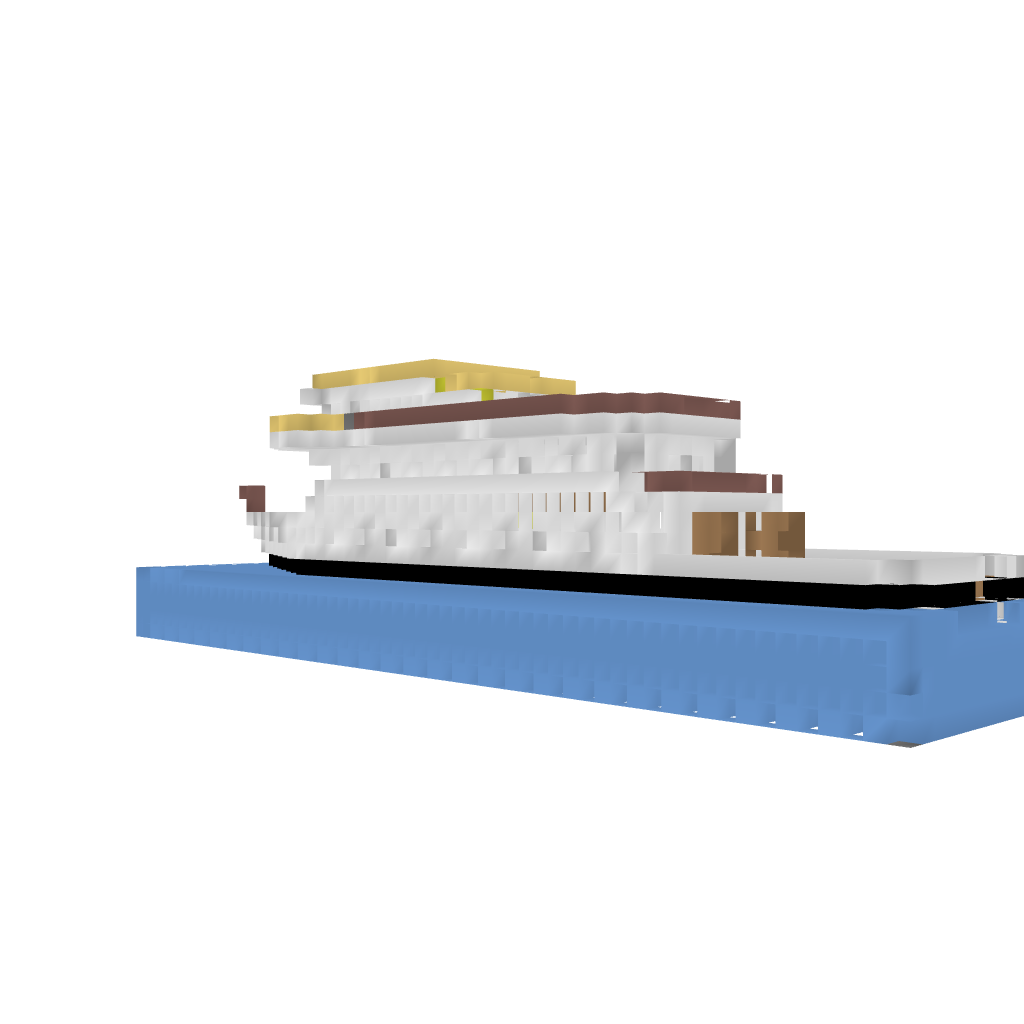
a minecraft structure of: Medium Sized Ship good quality